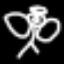
Label: angel